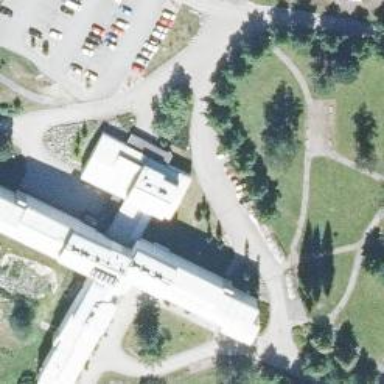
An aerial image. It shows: Hospital building.